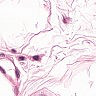
Metastatic tissue present: no